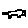
Label: cat